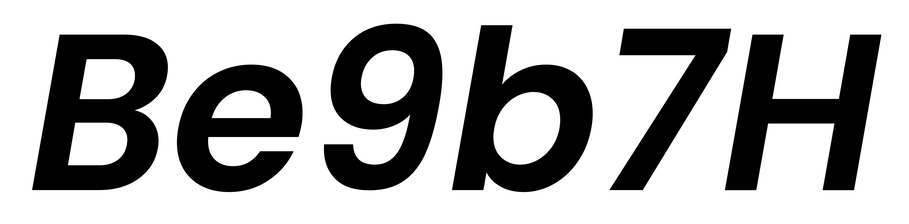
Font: Poppins-SemiBoldItalic